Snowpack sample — Buffalo Mountain, Silverthorne, Colorado, USA (2/22/26, 2:02 PM MST)
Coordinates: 39.622, -106.113
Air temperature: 33 °F
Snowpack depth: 63 cm
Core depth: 10 cm
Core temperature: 30.2 °F
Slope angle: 11°, slope face: 116°
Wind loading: low
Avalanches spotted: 0
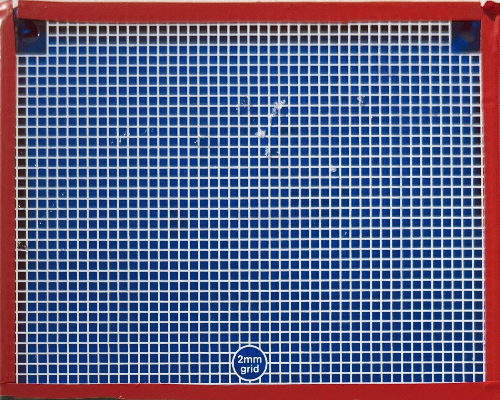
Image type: profile
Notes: In a firebreak similar to site 1, minimal wind loading with no spotted avalanches (not many faces in view though)